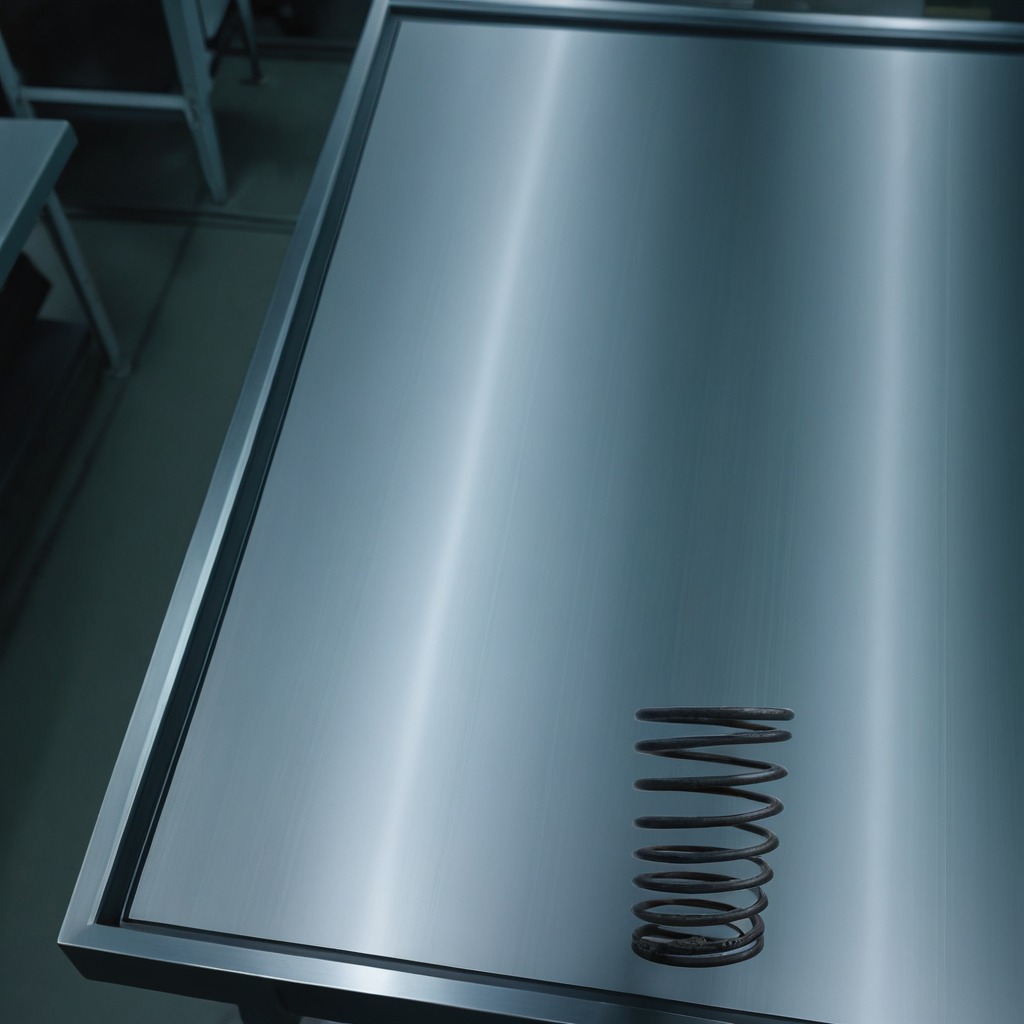
A coiled metal spring is lying on a metal table in a machine shop under fluorescent lights.